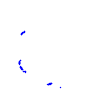
Particle: proton